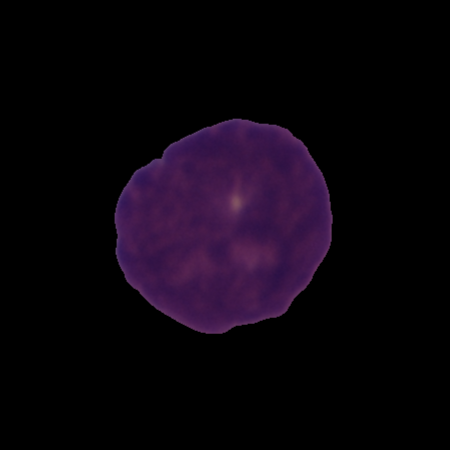
Label: cancer